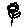
Label: flower